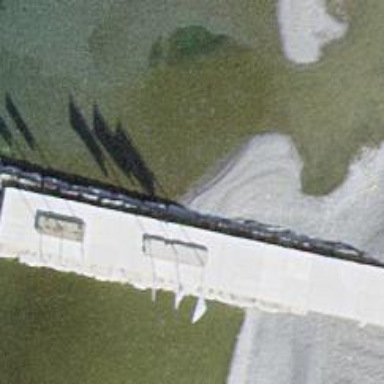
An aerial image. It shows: Pier made of rocks.